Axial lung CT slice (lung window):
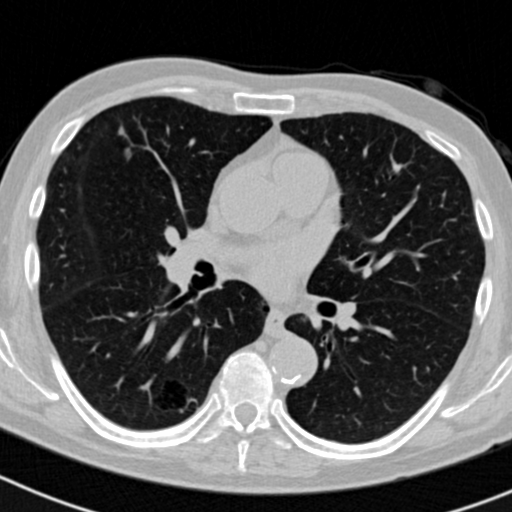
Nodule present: yes
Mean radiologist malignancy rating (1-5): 2.333